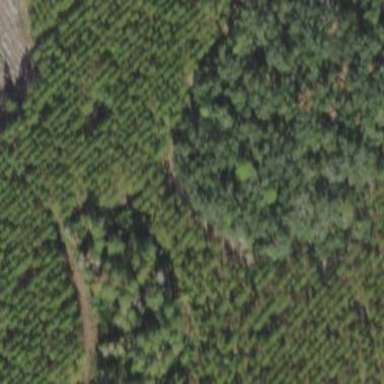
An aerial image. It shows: Mixed woodland with various types of leaves.